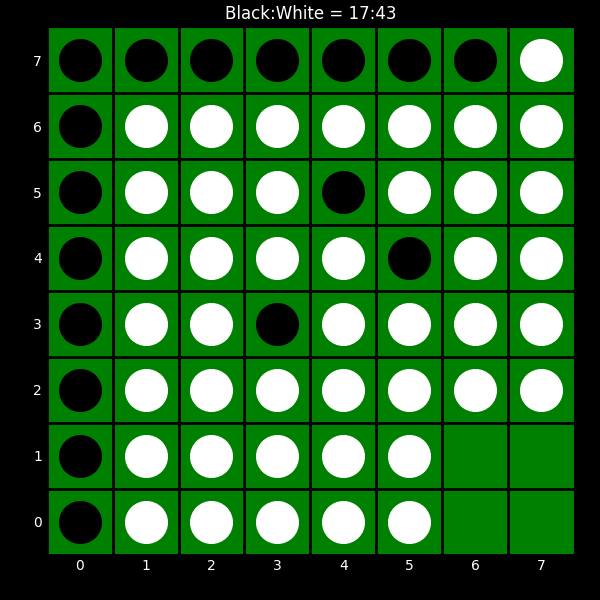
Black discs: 17
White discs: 43